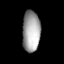
Tissue: lung
Cell type: Pericytes
Senescence score: 0.5541
Nuclear area (px): 713
Mean DAPI intensity: 162.241